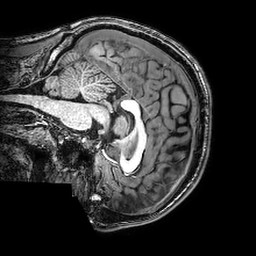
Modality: T1w
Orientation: sagittal
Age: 24
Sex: male
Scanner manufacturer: philips
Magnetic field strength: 3 T
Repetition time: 0.008246 s
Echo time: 0.00378 s